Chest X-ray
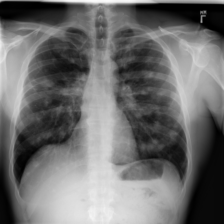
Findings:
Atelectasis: negative
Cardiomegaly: negative
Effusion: negative
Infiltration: negative
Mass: negative
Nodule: positive
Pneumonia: negative
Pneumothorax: negative
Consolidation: negative
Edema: negative
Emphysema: negative
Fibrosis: negative
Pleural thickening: negative
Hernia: negative